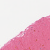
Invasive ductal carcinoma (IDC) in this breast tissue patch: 0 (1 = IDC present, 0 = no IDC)